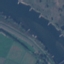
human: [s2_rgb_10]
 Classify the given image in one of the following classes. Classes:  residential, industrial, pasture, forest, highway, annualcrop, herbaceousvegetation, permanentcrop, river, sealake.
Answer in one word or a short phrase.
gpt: River